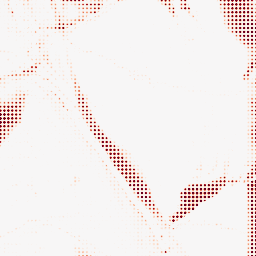
Category: morphological
Decomposition family: morphological_rect
Decomposition parameters: operation: opening
width: 50
height: 5
Upsampling method: sinc_blackman
Upsampling parameters: scale: 8
kernel_size: 4
Upsampling scale: 8